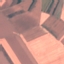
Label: AnnualCrop